Interaction volume radius: 5 \u00c5
Interaction volume height: 25 \u00c5
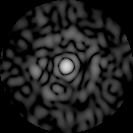
Disorder parameter: 0.8142